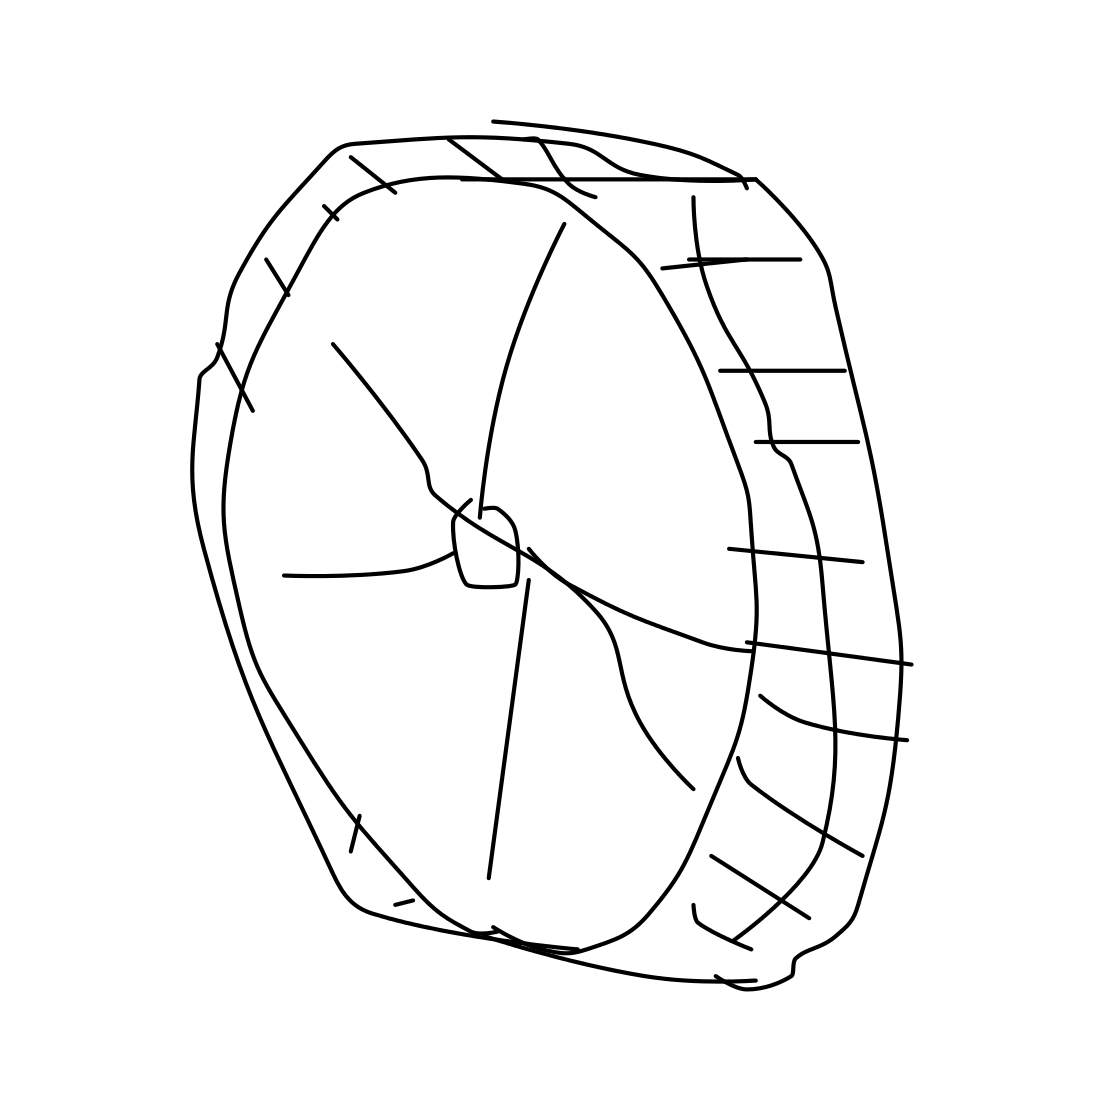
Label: tire